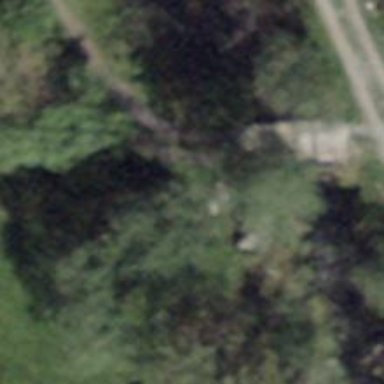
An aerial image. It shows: Footway bridge.